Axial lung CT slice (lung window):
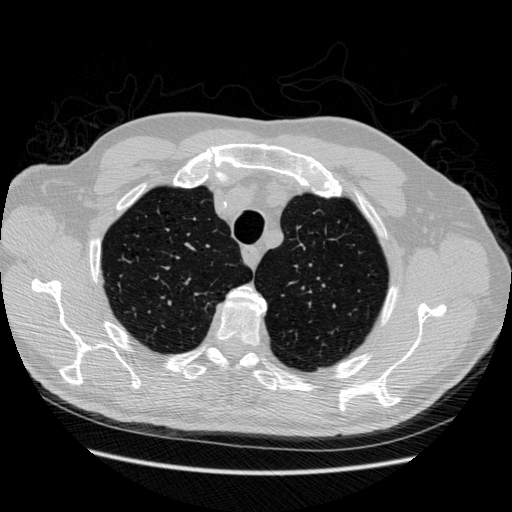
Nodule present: no